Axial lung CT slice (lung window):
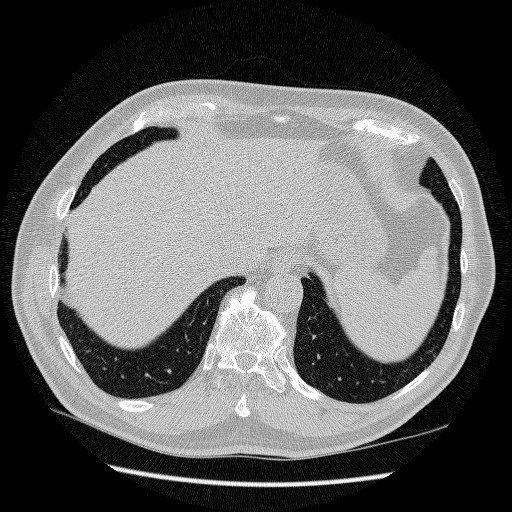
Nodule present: no